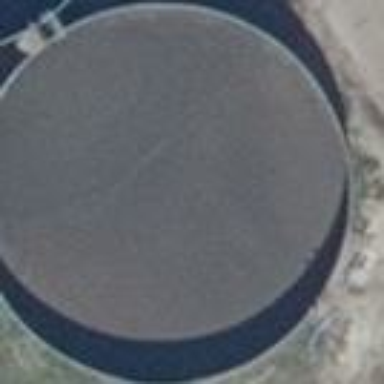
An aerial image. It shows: Building with storage tank.